Question: I'm using 'ggplot2' in R to overlay two density plots. I'm using this command:
'''
data$stateOwned <- data$govtShare > 0
ggplot(subset(data,leverageEq < 3),aes(leverageEq)) + geom_density(aes(fill = stateOwned),alpha=0.4)
'''
Note that the fill variable for the density geom is logical, so I can't explain why my plot has three densities, note that the legend only takes on two values:

Can anyone help?
Edit: Here's the data: <URL>
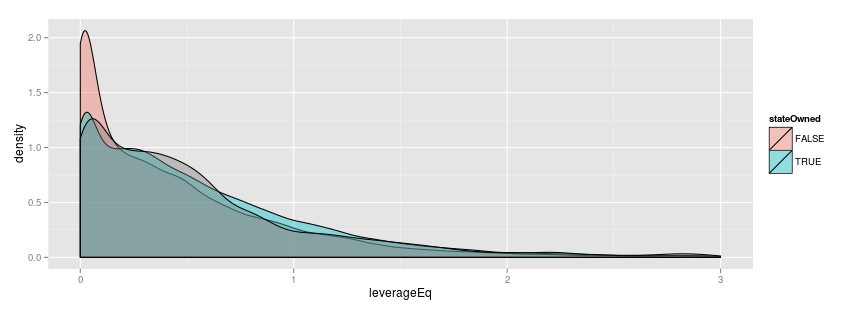
Answer: NA values in the fill variable ('stateOwned') are causing the "extra" plot to show up. Remove them and you'll get the two plots you were expecting. Here's a small reproducible example:
'''
# Data
dat = structure(list(leverageEq = c(0.733, 4.676, 4.676, 1.663, 0.051,
1.47, 0.092, 0.526, 1.208, 1.663, 0.288, 0.122, 0.36, 0.339,
0.589, 0.6, 0.212, 0, 0.141, 1.47, 0.28, 0.092, 0.421, 0, 0.098,
1.098, 0.505, 0.204, 1.253, 0.481), stateOwned = c(NA, NA, "N",
NA, NA, "Y", NA, NA, NA, "Y", NA, NA, "Y", NA, "Y", NA, NA, "Y",
"Y", "Y", "N", NA, "Y", "Y", "N", "N", "N", "N", NA, "N")), .Names = c("leverageEq",
"stateOwned"), row.names = c(NA, 30L), class = "data.frame")
# Plot with NA values included (Results in three density plots)
ggplot(dat,aes(leverageEq)) + geom_density(aes(fill=stateOwned),alpha=0.4)
# Plot without NA values included (Results in two density plots)
ggplot(dat[!is.na(dat$stateOwned),],aes(leverageEq)) +
geom_density(aes(fill=stateOwned),alpha=0.4)
'''